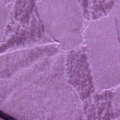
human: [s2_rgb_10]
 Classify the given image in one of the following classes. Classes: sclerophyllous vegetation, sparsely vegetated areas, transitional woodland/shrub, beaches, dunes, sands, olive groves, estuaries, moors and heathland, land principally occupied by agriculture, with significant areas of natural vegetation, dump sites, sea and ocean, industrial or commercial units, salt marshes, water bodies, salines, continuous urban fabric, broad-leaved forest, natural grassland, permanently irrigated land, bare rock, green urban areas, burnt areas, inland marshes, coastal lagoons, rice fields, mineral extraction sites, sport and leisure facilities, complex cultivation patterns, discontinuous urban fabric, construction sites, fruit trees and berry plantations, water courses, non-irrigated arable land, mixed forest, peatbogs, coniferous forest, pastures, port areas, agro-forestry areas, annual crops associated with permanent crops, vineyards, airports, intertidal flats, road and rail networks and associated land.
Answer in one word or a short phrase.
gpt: sea and ocean